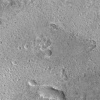
Atmospheric dust classification: not_dusty